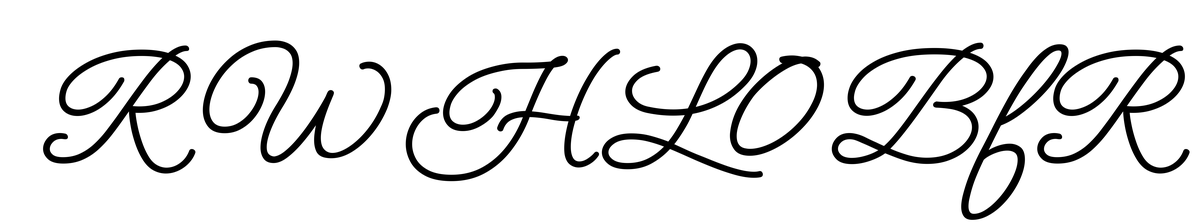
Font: MeowScript-Regular